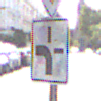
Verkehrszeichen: VerlaufVorfahrtsstrasse1
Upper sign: Vorfahrtsstrasse
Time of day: MorningAfternoon
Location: Outdoor (Urban)
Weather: PartlyCloudy
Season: NotSpecified
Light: Natural